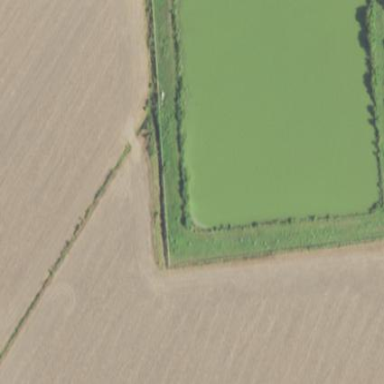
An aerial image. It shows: Pond with natural water.